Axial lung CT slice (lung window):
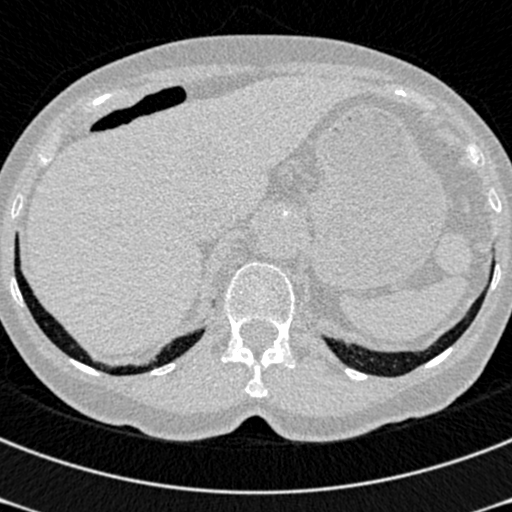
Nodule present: no